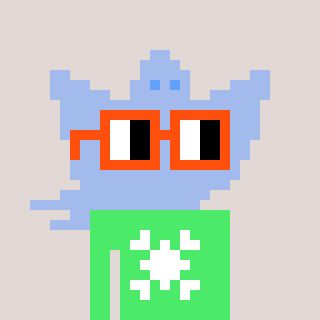
a pixel art character with square orange glasses, a ghost-B-shaped head and a teal-colored body on a warm background